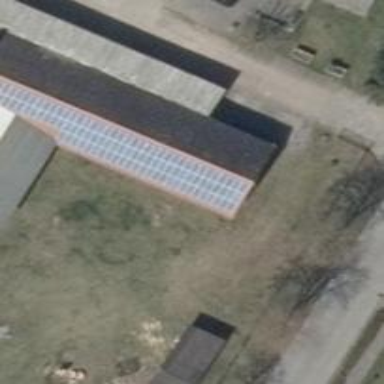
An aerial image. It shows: Solar photovoltaic panel generating electricity through small installation.